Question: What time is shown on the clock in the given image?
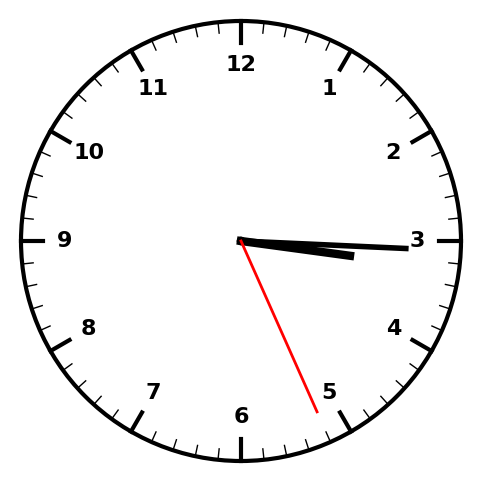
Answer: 03:15:26